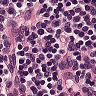
Metastatic tissue present: no